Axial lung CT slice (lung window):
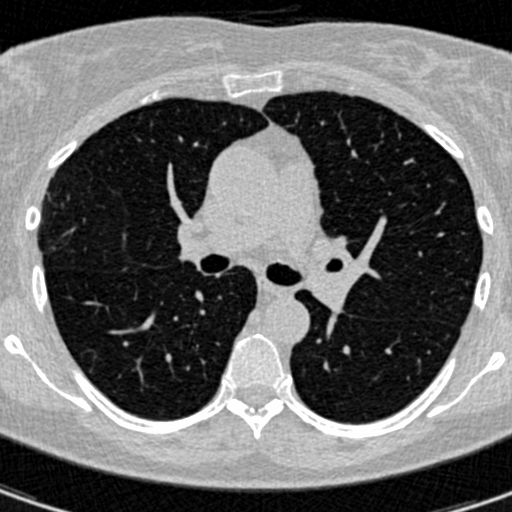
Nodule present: no